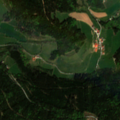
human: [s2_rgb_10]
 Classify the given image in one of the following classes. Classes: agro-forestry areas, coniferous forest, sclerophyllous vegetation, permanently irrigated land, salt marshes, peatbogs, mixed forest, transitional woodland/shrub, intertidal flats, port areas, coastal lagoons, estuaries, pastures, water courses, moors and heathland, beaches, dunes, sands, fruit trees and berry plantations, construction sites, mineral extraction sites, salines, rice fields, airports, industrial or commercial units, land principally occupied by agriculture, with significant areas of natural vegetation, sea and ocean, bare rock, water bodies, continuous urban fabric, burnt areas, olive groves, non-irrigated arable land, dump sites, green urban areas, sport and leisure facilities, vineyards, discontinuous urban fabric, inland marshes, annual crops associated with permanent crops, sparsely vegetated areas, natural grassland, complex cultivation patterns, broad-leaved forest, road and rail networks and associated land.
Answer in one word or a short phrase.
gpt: complex cultivation patterns, land principally occupied by agriculture, with significant areas of natural vegetation, mixed forest